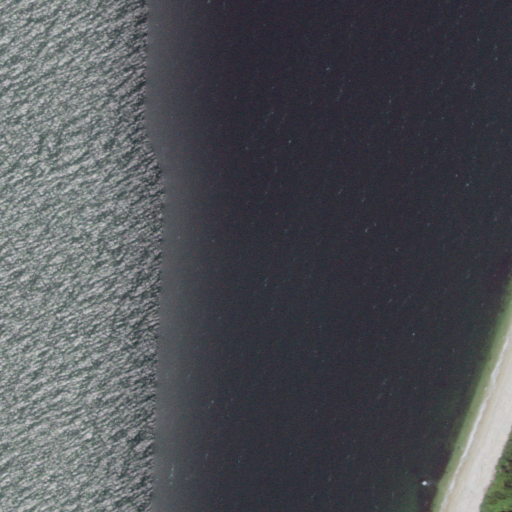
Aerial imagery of bar in New York named Parker Rock containing open water and barren land